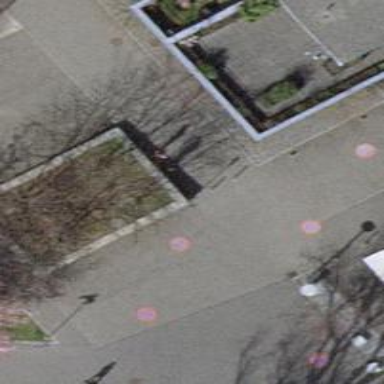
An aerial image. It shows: Bollard barrier.